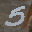
Label: 5